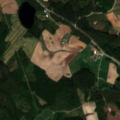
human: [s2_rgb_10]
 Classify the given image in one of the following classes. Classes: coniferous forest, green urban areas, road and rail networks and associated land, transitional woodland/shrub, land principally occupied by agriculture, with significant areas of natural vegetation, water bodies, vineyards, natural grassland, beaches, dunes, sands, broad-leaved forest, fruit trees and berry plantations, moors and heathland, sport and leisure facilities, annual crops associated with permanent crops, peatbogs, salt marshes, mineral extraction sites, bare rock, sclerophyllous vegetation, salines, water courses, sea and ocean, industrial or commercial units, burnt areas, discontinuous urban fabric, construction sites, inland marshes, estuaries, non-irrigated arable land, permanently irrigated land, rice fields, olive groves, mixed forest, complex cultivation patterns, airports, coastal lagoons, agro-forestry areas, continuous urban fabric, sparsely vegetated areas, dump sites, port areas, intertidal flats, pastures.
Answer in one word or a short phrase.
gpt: non-irrigated arable land, coniferous forest, mixed forest